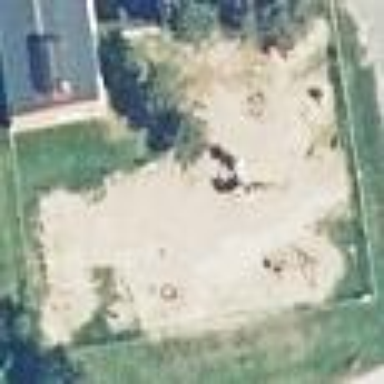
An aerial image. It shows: Playground area for leisure activities on the land.